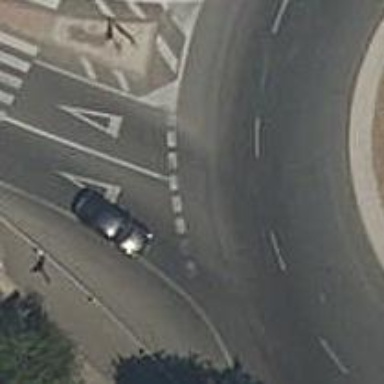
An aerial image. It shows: Primary highway with asphalt surface leading to roundabout.